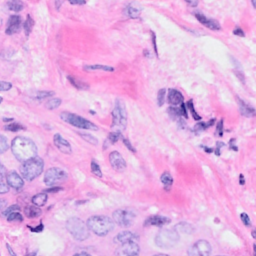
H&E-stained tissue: Breast